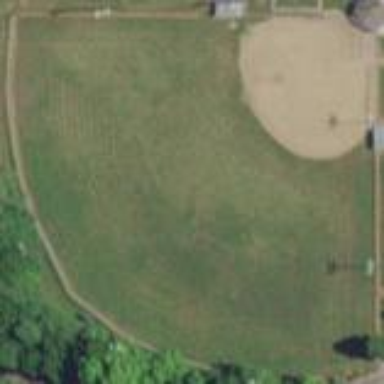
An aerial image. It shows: Baseball pitch for leisure land activities.